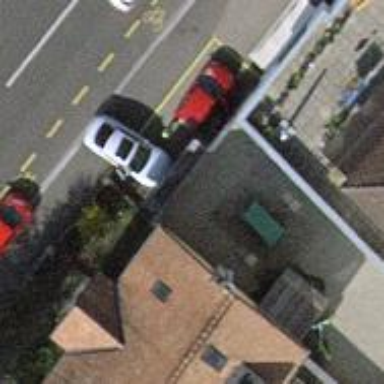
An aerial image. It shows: Restaurant.